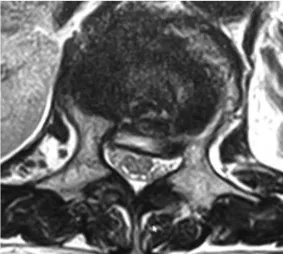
MRI and CT myelogram of the thoracolumbar spine. Sagittal image reconstruction of CT myelogram.
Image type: radiology (mri)